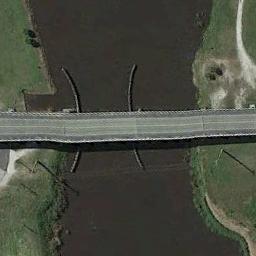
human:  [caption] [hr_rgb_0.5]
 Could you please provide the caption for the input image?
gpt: A bridge connects the green fields on both sides of the deep blue river, With curved supports under the bridge .

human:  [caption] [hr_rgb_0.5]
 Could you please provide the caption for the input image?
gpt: There is a bridge over the river with the grass beside .

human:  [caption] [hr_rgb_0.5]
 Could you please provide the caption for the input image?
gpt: The bridge is bi-directional, And the water under the bridge appears dark blue .

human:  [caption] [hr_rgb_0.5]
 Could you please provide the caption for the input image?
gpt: A bridge built on a dark green river and the lawn on both sides of the river .

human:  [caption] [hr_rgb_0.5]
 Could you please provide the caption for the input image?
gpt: There is a bridge over the river .